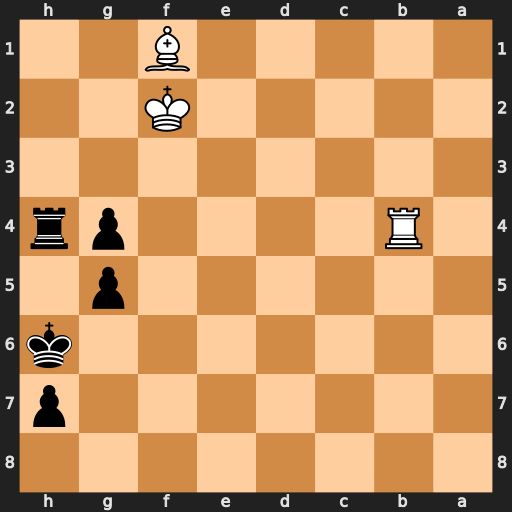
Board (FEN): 8/7p/7k/6p1/1R4pr/8/5K2/5B2
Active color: b
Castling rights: -
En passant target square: -
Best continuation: g3+ Kg1 Rxb4